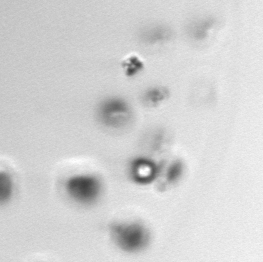
Label: Phaeocystis